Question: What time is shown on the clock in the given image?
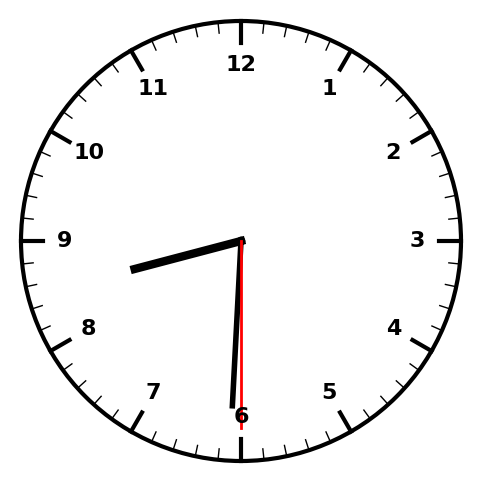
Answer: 08:30:30